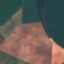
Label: AnnualCrop